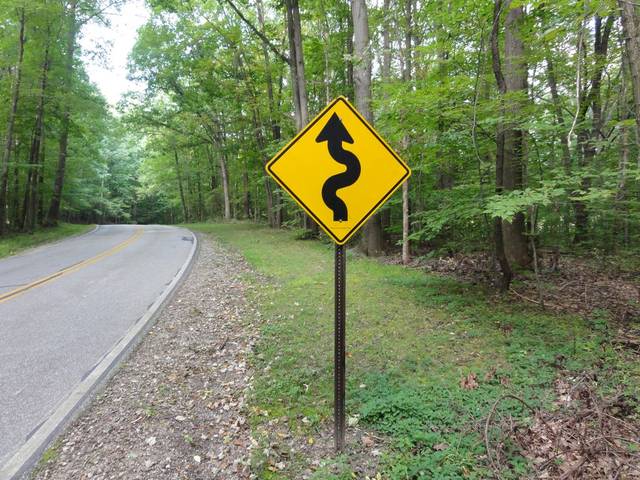
Region: United States
Coordinates: 41.309, -81.615